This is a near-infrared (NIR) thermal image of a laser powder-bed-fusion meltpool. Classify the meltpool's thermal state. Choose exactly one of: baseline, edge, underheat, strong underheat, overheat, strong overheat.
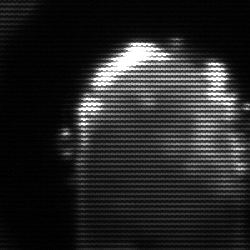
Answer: baseline